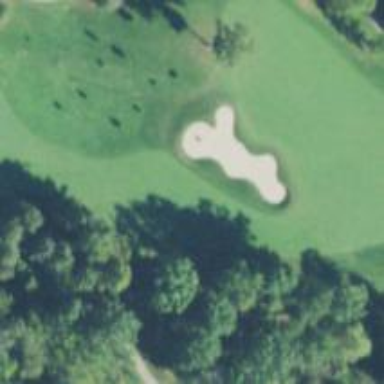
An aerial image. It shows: Golf hole.